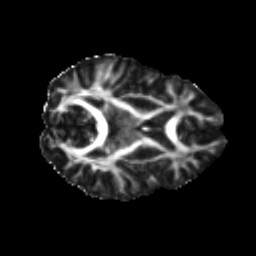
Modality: FA
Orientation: axial
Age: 22
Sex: female
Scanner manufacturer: ge
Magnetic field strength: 3 T
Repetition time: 7.8 s
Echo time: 0.0606 s